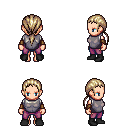
a pixel art fantasy rpg character, female body template, human, light skin, steel chest armor, magenta pants, white blonde ponytail hairstyle, cloth bracers, black shoes, four views (front, back, left, right), 2x2 character sprite sheet, small pixel art, hard edges, no anti-aliasing